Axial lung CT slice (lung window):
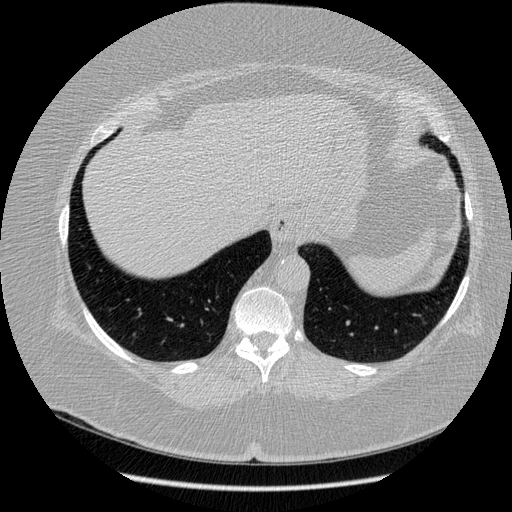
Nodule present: no